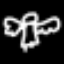
Label: angel